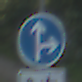
Verkehrszeichen: VorgeschriebeneFahrtrichtungGeradeausOderRechts
Zusatzzeichen unten: MehrspurigeFahrzeugeFrei9
Umgebung: Outdoor, Nature
Tageszeit: MorningAfternoon
Wetter: Clear
Licht: Natural
Jahreszeit: NotSpecified
Kontrast: LowContrast